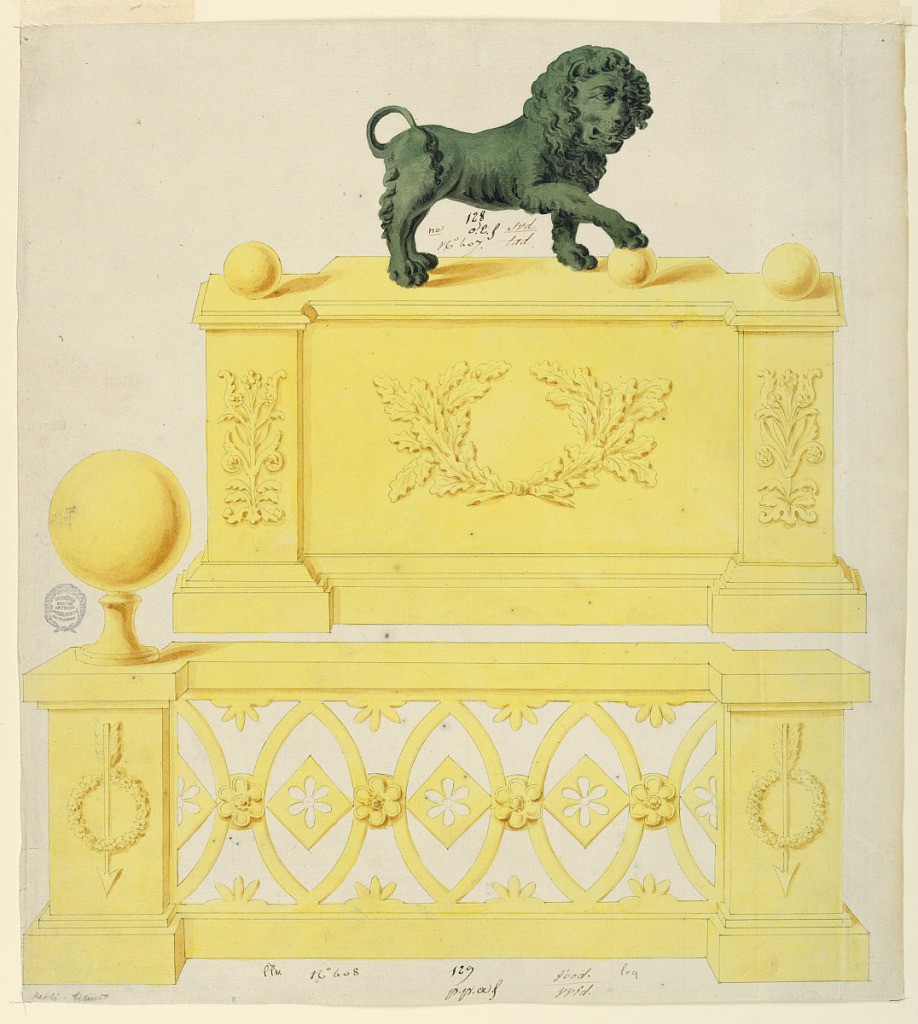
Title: Two designs for andirons
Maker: Lefebvre Manufactory, Tournai
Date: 1800–1825
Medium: Brush and yellow, red-brown, green watercolor, black wash, graphite, on cream laid paper
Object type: Drawing
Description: Above, a lion stands in profile, front right paw on a ball. Pilasters decorated with a vertical plant design, a ball atop. Front panel decorated with oak leaf design.

Below, a railing consisting of ovals with floral centers connected by rosettes. Protruding pilasters with decorated arrows intertwined with wreaths, large ball atop left pilaster.